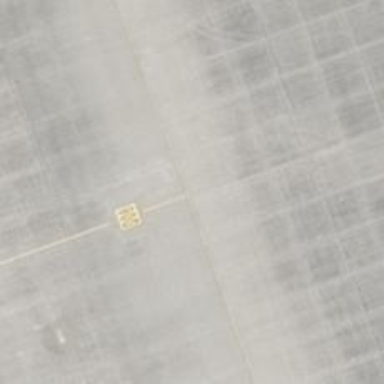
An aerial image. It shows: Parking position at the airport on concrete surface.